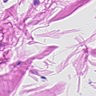
Metastatic tissue present: no